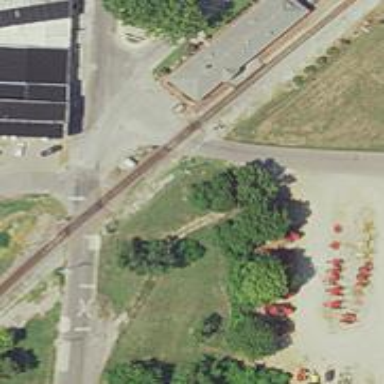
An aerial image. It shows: Railway level crossing.